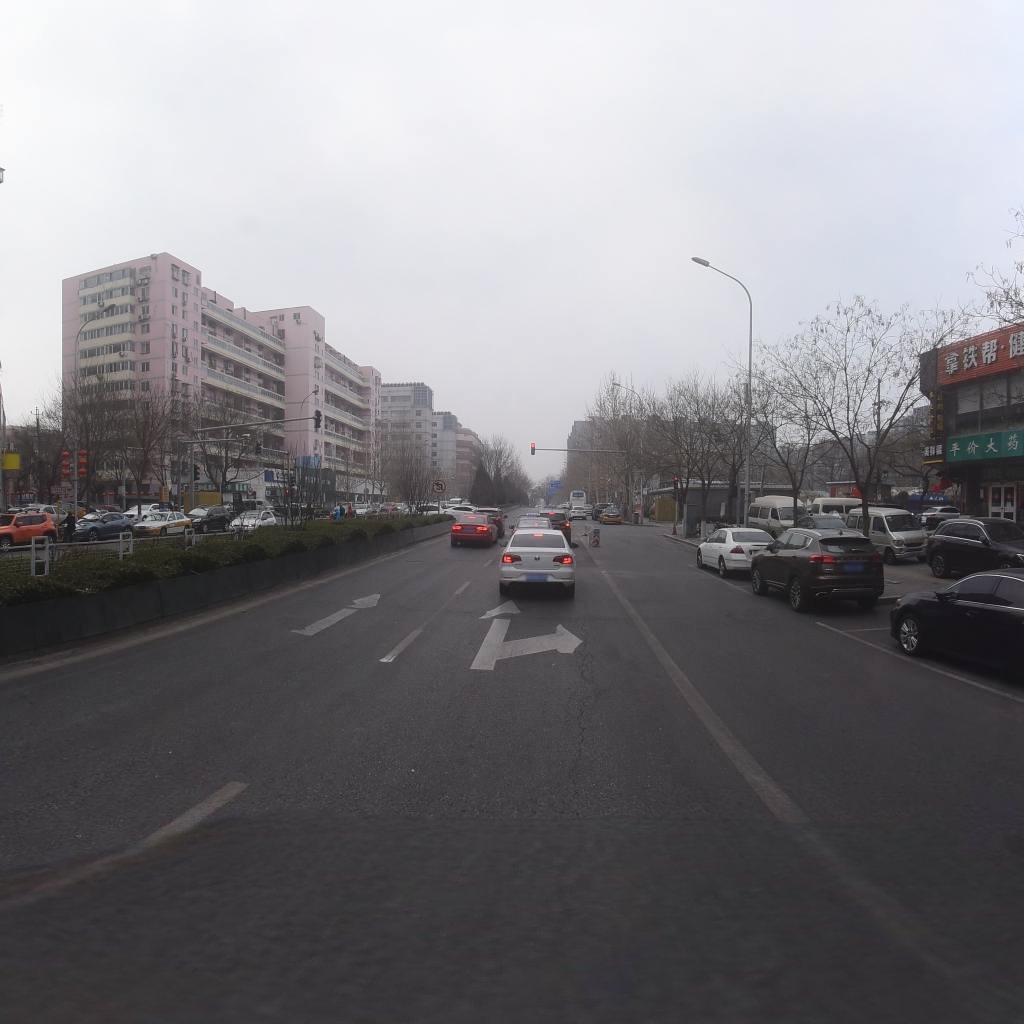
Region: Xicheng
Road damage annotations: longitudinal crack